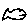
Label: fish